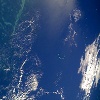
Label: water